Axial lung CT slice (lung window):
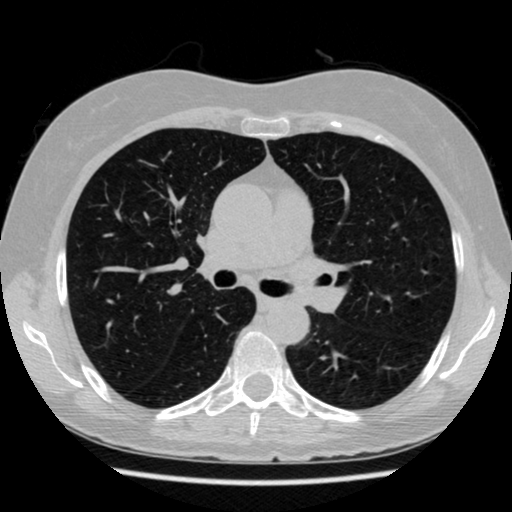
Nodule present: no